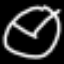
Label: clock